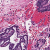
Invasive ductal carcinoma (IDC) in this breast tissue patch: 1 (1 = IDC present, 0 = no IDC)